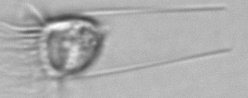
Label: Eutintinnus